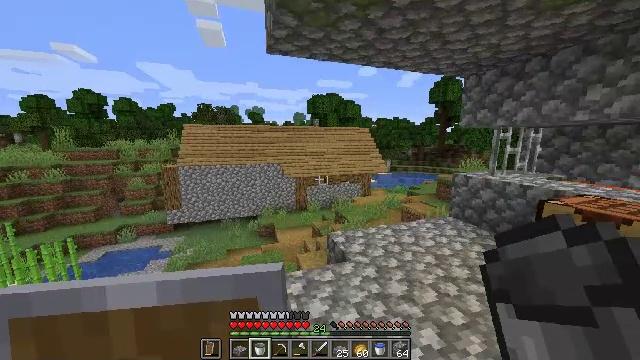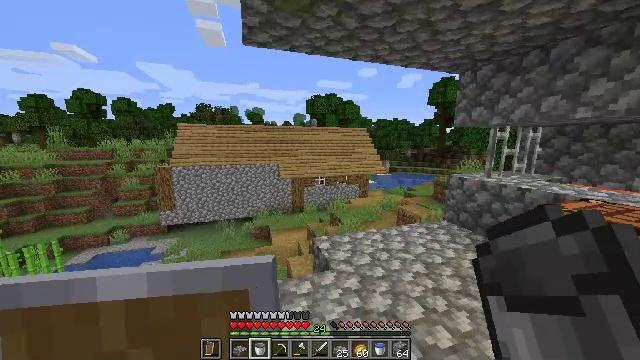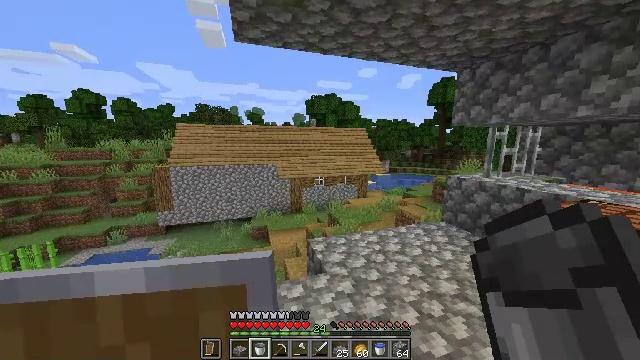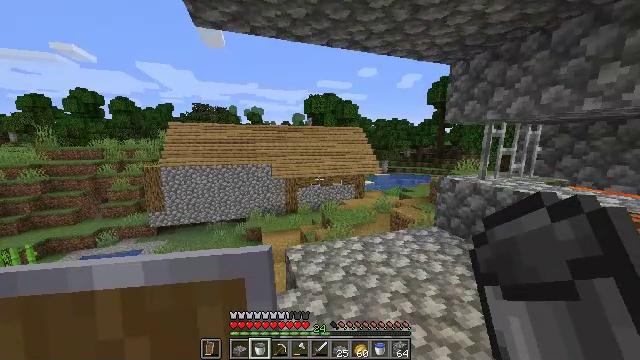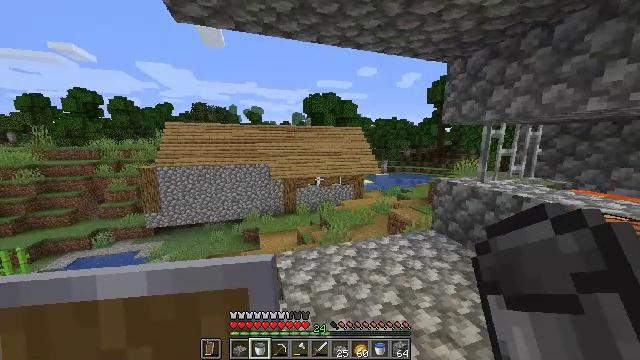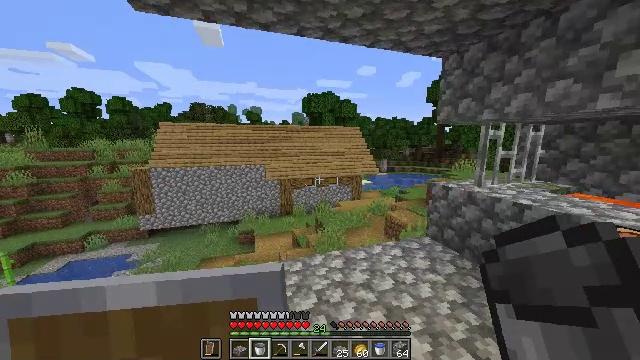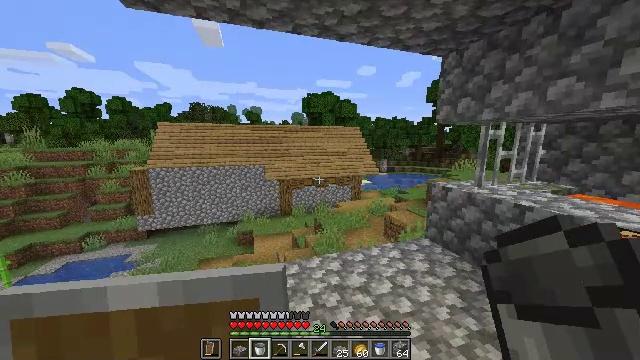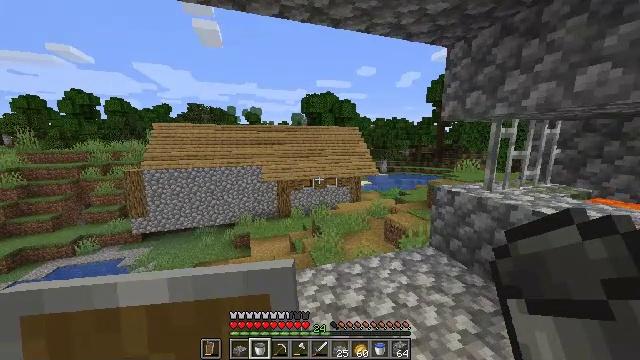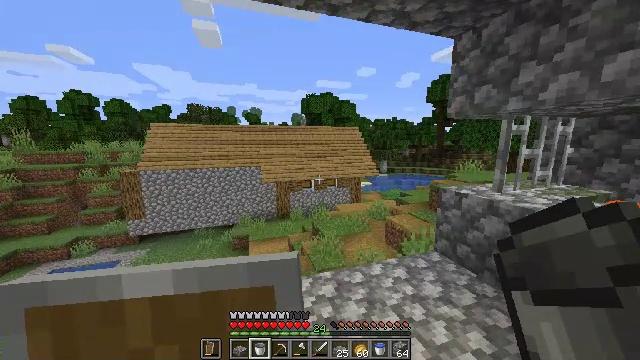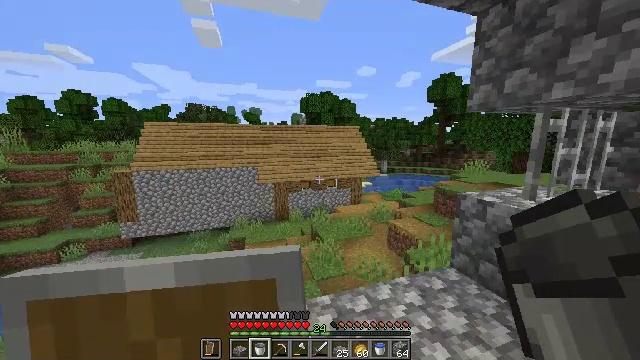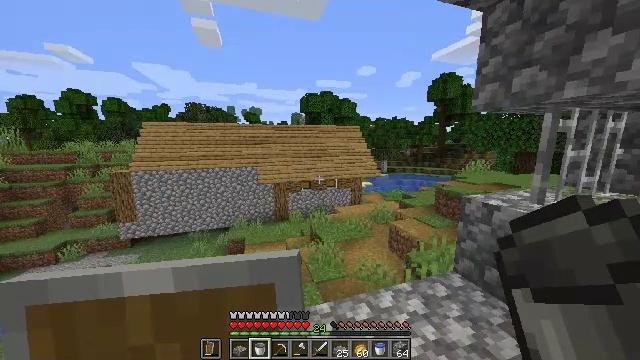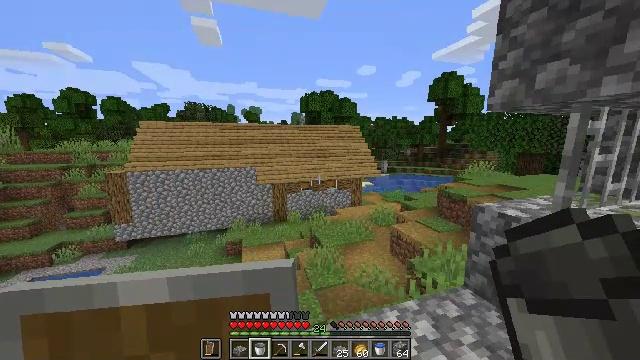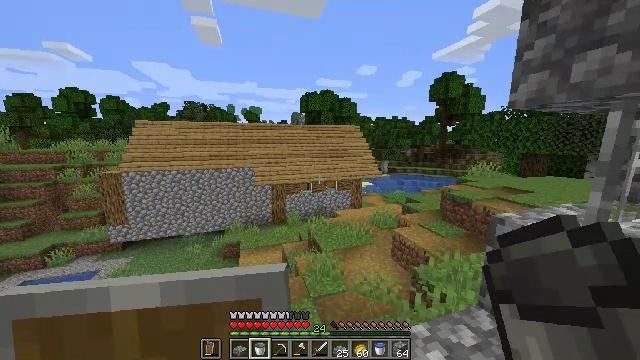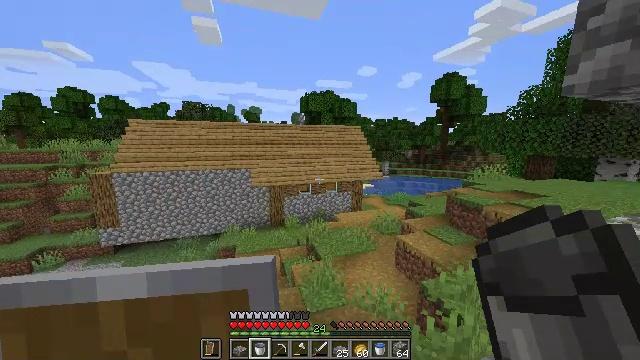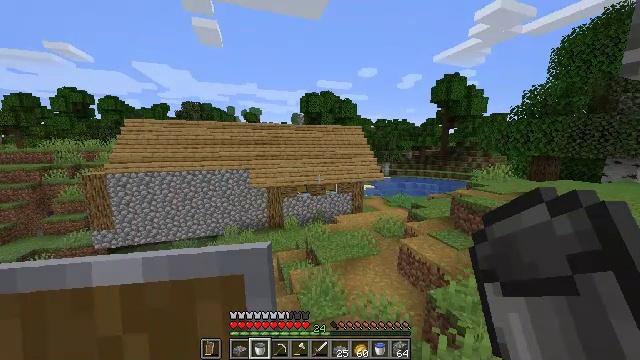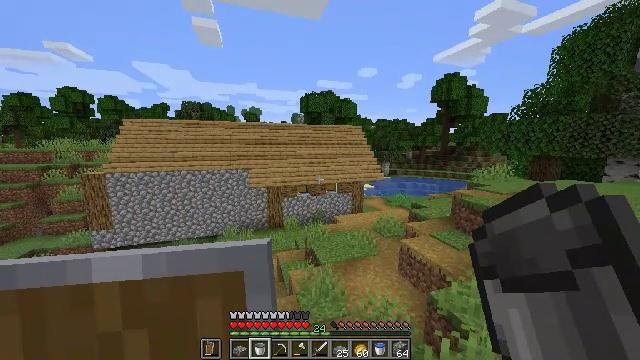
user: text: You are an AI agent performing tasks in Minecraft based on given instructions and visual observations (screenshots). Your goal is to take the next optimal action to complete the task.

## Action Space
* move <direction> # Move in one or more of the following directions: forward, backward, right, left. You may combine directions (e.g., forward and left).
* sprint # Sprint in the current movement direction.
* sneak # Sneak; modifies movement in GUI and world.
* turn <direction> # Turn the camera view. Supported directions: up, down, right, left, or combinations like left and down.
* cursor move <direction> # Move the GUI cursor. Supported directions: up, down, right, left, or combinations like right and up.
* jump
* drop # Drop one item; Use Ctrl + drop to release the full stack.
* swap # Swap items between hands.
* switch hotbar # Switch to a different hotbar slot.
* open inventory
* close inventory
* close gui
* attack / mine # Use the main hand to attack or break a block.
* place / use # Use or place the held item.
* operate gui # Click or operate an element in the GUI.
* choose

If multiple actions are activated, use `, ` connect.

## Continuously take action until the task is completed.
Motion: motion action
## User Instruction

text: Make an oak sign using planks.
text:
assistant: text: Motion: move forward and move right
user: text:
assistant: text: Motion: move forward and move right
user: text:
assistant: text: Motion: move forward and move right
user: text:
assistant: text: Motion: move forward and move right
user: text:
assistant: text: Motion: move forward and move right
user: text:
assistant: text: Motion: move forward
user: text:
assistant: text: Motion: move forward
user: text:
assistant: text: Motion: move forward
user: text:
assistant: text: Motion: move forward
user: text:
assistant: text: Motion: move forward
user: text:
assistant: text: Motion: move forward
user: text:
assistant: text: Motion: move forward
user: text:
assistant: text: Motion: move forward
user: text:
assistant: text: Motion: move forward
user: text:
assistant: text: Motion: move forward
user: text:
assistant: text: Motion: move forward
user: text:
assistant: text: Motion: move forward
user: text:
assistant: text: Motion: move forward
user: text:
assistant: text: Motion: move forward and move right
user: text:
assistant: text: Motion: move forward and move right
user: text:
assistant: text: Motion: move forward
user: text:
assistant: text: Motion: move forward
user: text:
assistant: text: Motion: move forward
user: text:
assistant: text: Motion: move forward
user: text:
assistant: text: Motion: move forward
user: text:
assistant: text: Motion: move forward
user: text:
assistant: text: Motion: move forward
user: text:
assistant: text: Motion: move forward
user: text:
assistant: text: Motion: move forward
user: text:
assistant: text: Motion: move forward